Question: I am trying to create a database with SQLite with c# then create a table insert data then close the connection. I have just downloaded System.Data.SQLite.dll lybrary and I am not sure how to use it. There are a lot of examples in the internet but all of them seem to have a database already. Or maybe I am doing something wrong.
It will be nice If I can have a short example to just create a database, table and basic query.
EDIT
I have tried the examples provided by the comments but I don't understand why I do get errors. Maybe I downloaded the wrong library?

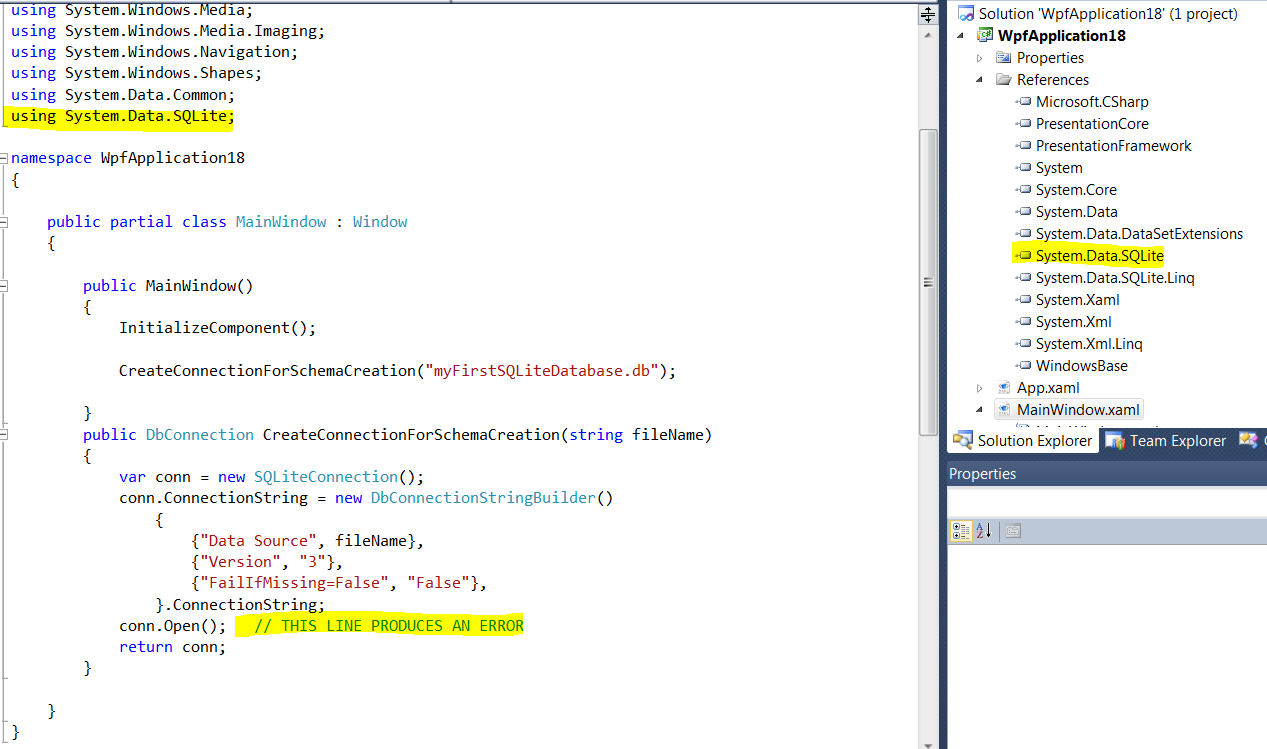
Answer: The error was because I was using .NET Framework 4.0 . I downgraded to 2.0 and it worked. Sorry for the question. It will be nice to use it with .NET Framework 4.0 though.
---
Edit:
It actually works with .NET Framework 4.0 I had to add this lines of code to my app.config file:
'''
<startup useLegacyV2RuntimeActivationPolicy="true">
<supportedRuntime version="v4.0.30319" sku=".NETFramework,Version=v4.0,Profile=Client" />
</startup>
'''
also if you plan to use ado.net in your solution I experience a lot of problems when deploying. Everything worked great under development. If you use ado.net and you plan on deploying your app then include also:
'''
<!--Sqlite configuration so that it works with ado.net-->
<system.data>
<DbProviderFactories>
<remove invariant="System.Data.SQLite"/>
<add name="SQLite Data Provider" invariant="System.Data.SQLite" description=".Net Framework Data Provider for SQLite"
type="System.Data.SQLite.SQLiteFactory, System.Data.SQLite" />
</DbProviderFactories>
</system.data>
'''
## if you include that last part in your app.config file then you will have to make sure that:

## those dll's have to be in your output directory.
if you deploy make sure that you copy those files to the working directory